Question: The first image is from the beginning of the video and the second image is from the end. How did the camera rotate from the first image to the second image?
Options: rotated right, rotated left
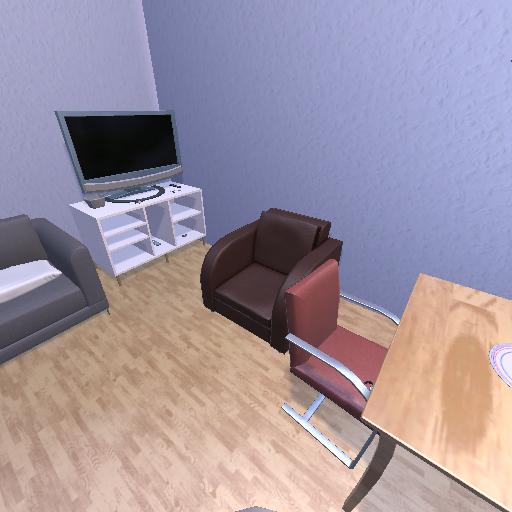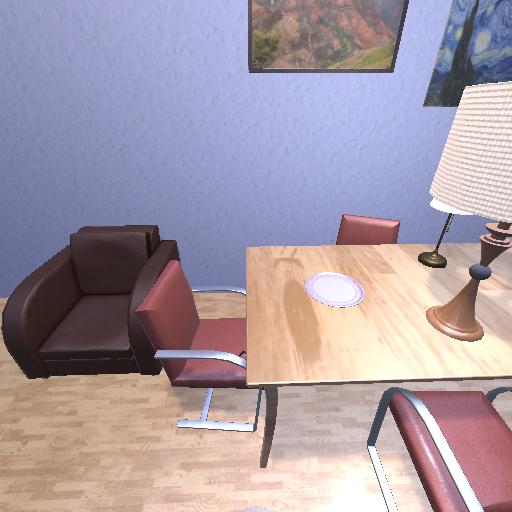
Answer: rotated right